Field crop: maize
Growth stage: 2
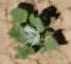
Species: chenopodium